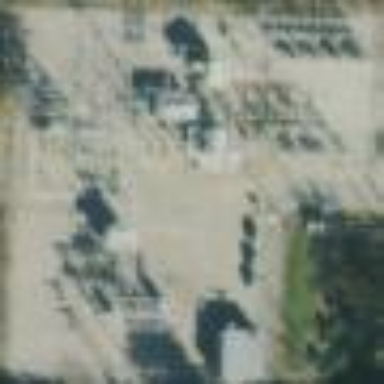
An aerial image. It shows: Power substation.